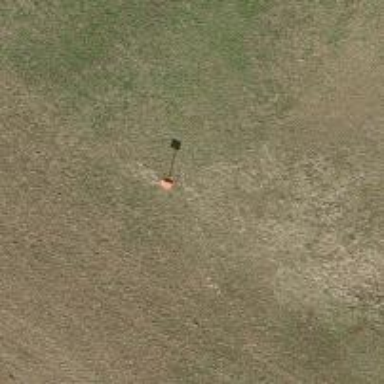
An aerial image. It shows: Pole supporting pipeline marker with roof cover.